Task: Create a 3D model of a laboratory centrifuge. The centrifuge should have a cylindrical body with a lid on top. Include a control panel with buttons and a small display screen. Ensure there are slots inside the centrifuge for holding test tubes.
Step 430:
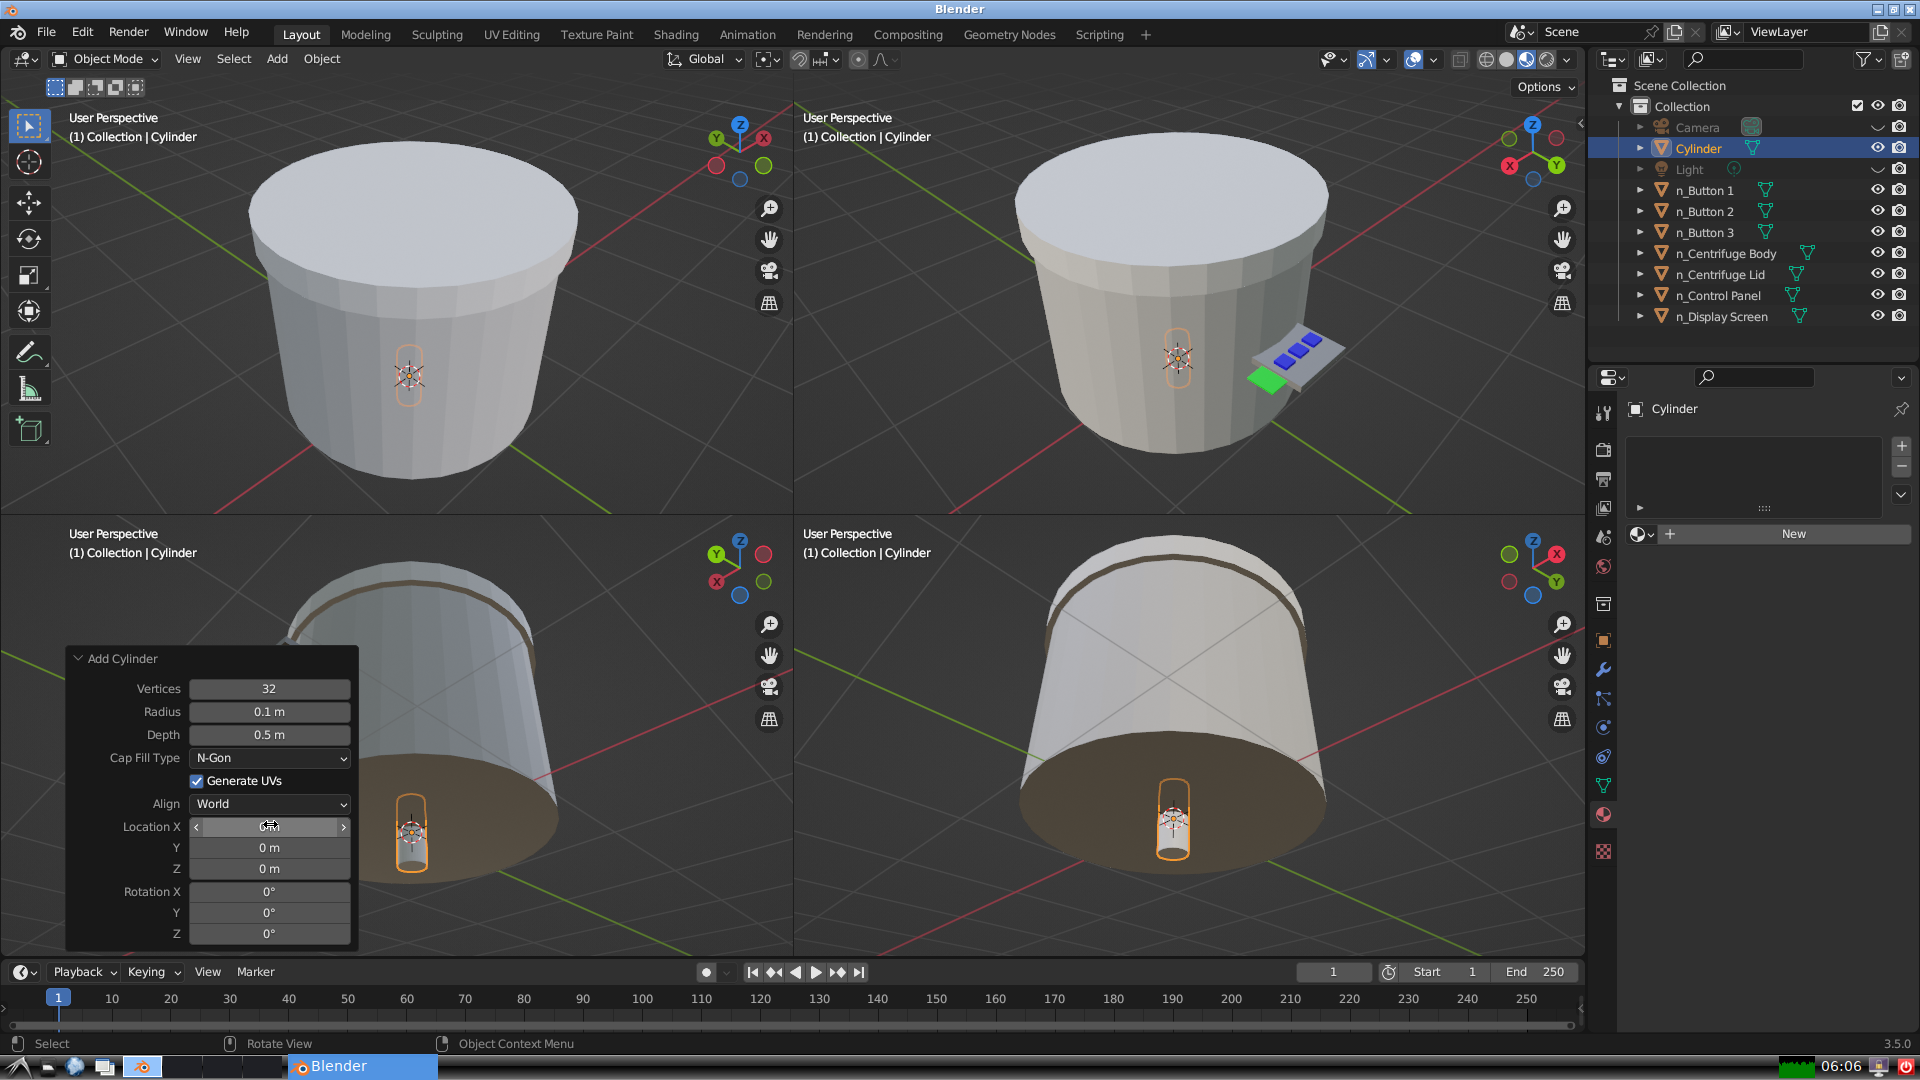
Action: click: no